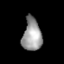
Tissue: lung
Cell type: Others
Senescence score: 0.2229
Nuclear area (px): 606
Mean DAPI intensity: 155.132